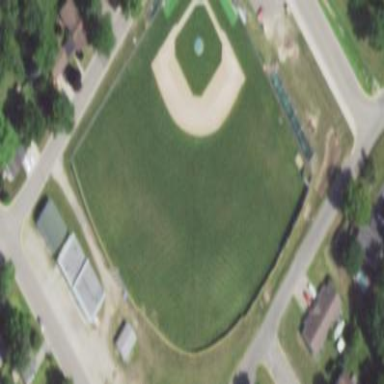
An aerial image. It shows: Baseball pitch for leisure land activities.